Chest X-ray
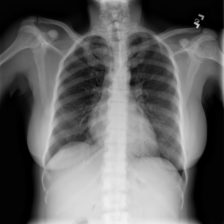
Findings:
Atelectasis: negative
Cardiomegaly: negative
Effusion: negative
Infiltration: negative
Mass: negative
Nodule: negative
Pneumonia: negative
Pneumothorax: negative
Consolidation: negative
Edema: negative
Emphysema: negative
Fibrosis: negative
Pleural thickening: negative
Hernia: negative